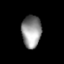
Tissue: lung
Cell type: Epithelial cells
Senescence score: 0.1959
Nuclear area (px): 622
Mean DAPI intensity: 144.132